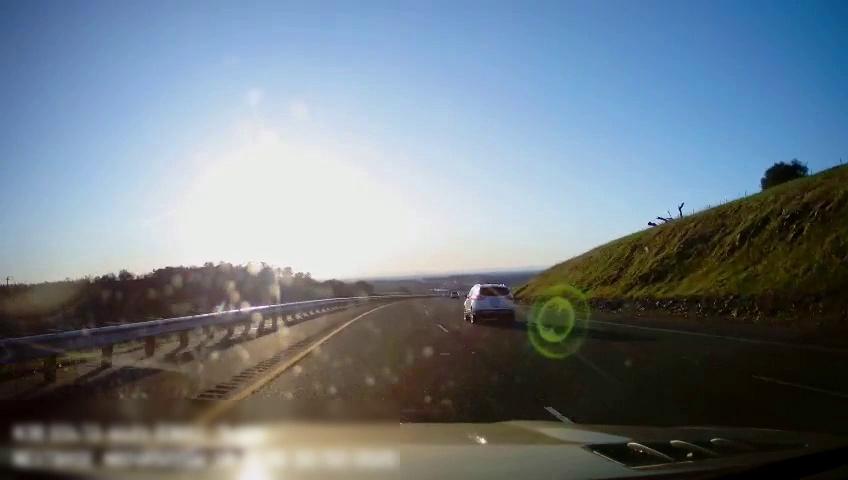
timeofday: Day
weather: Sunny
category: Drivable Space
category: Vehicles | SUV
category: Lanes | Current Lane
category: Lanes | Current Lane
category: Lanes | Alternate Lane
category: Lanes | Alternate Lane